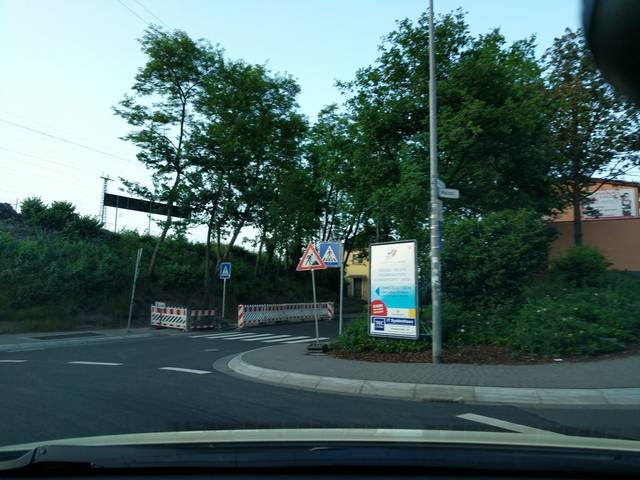
Region: Germany
Coordinates: 49.436, 7.773